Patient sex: F
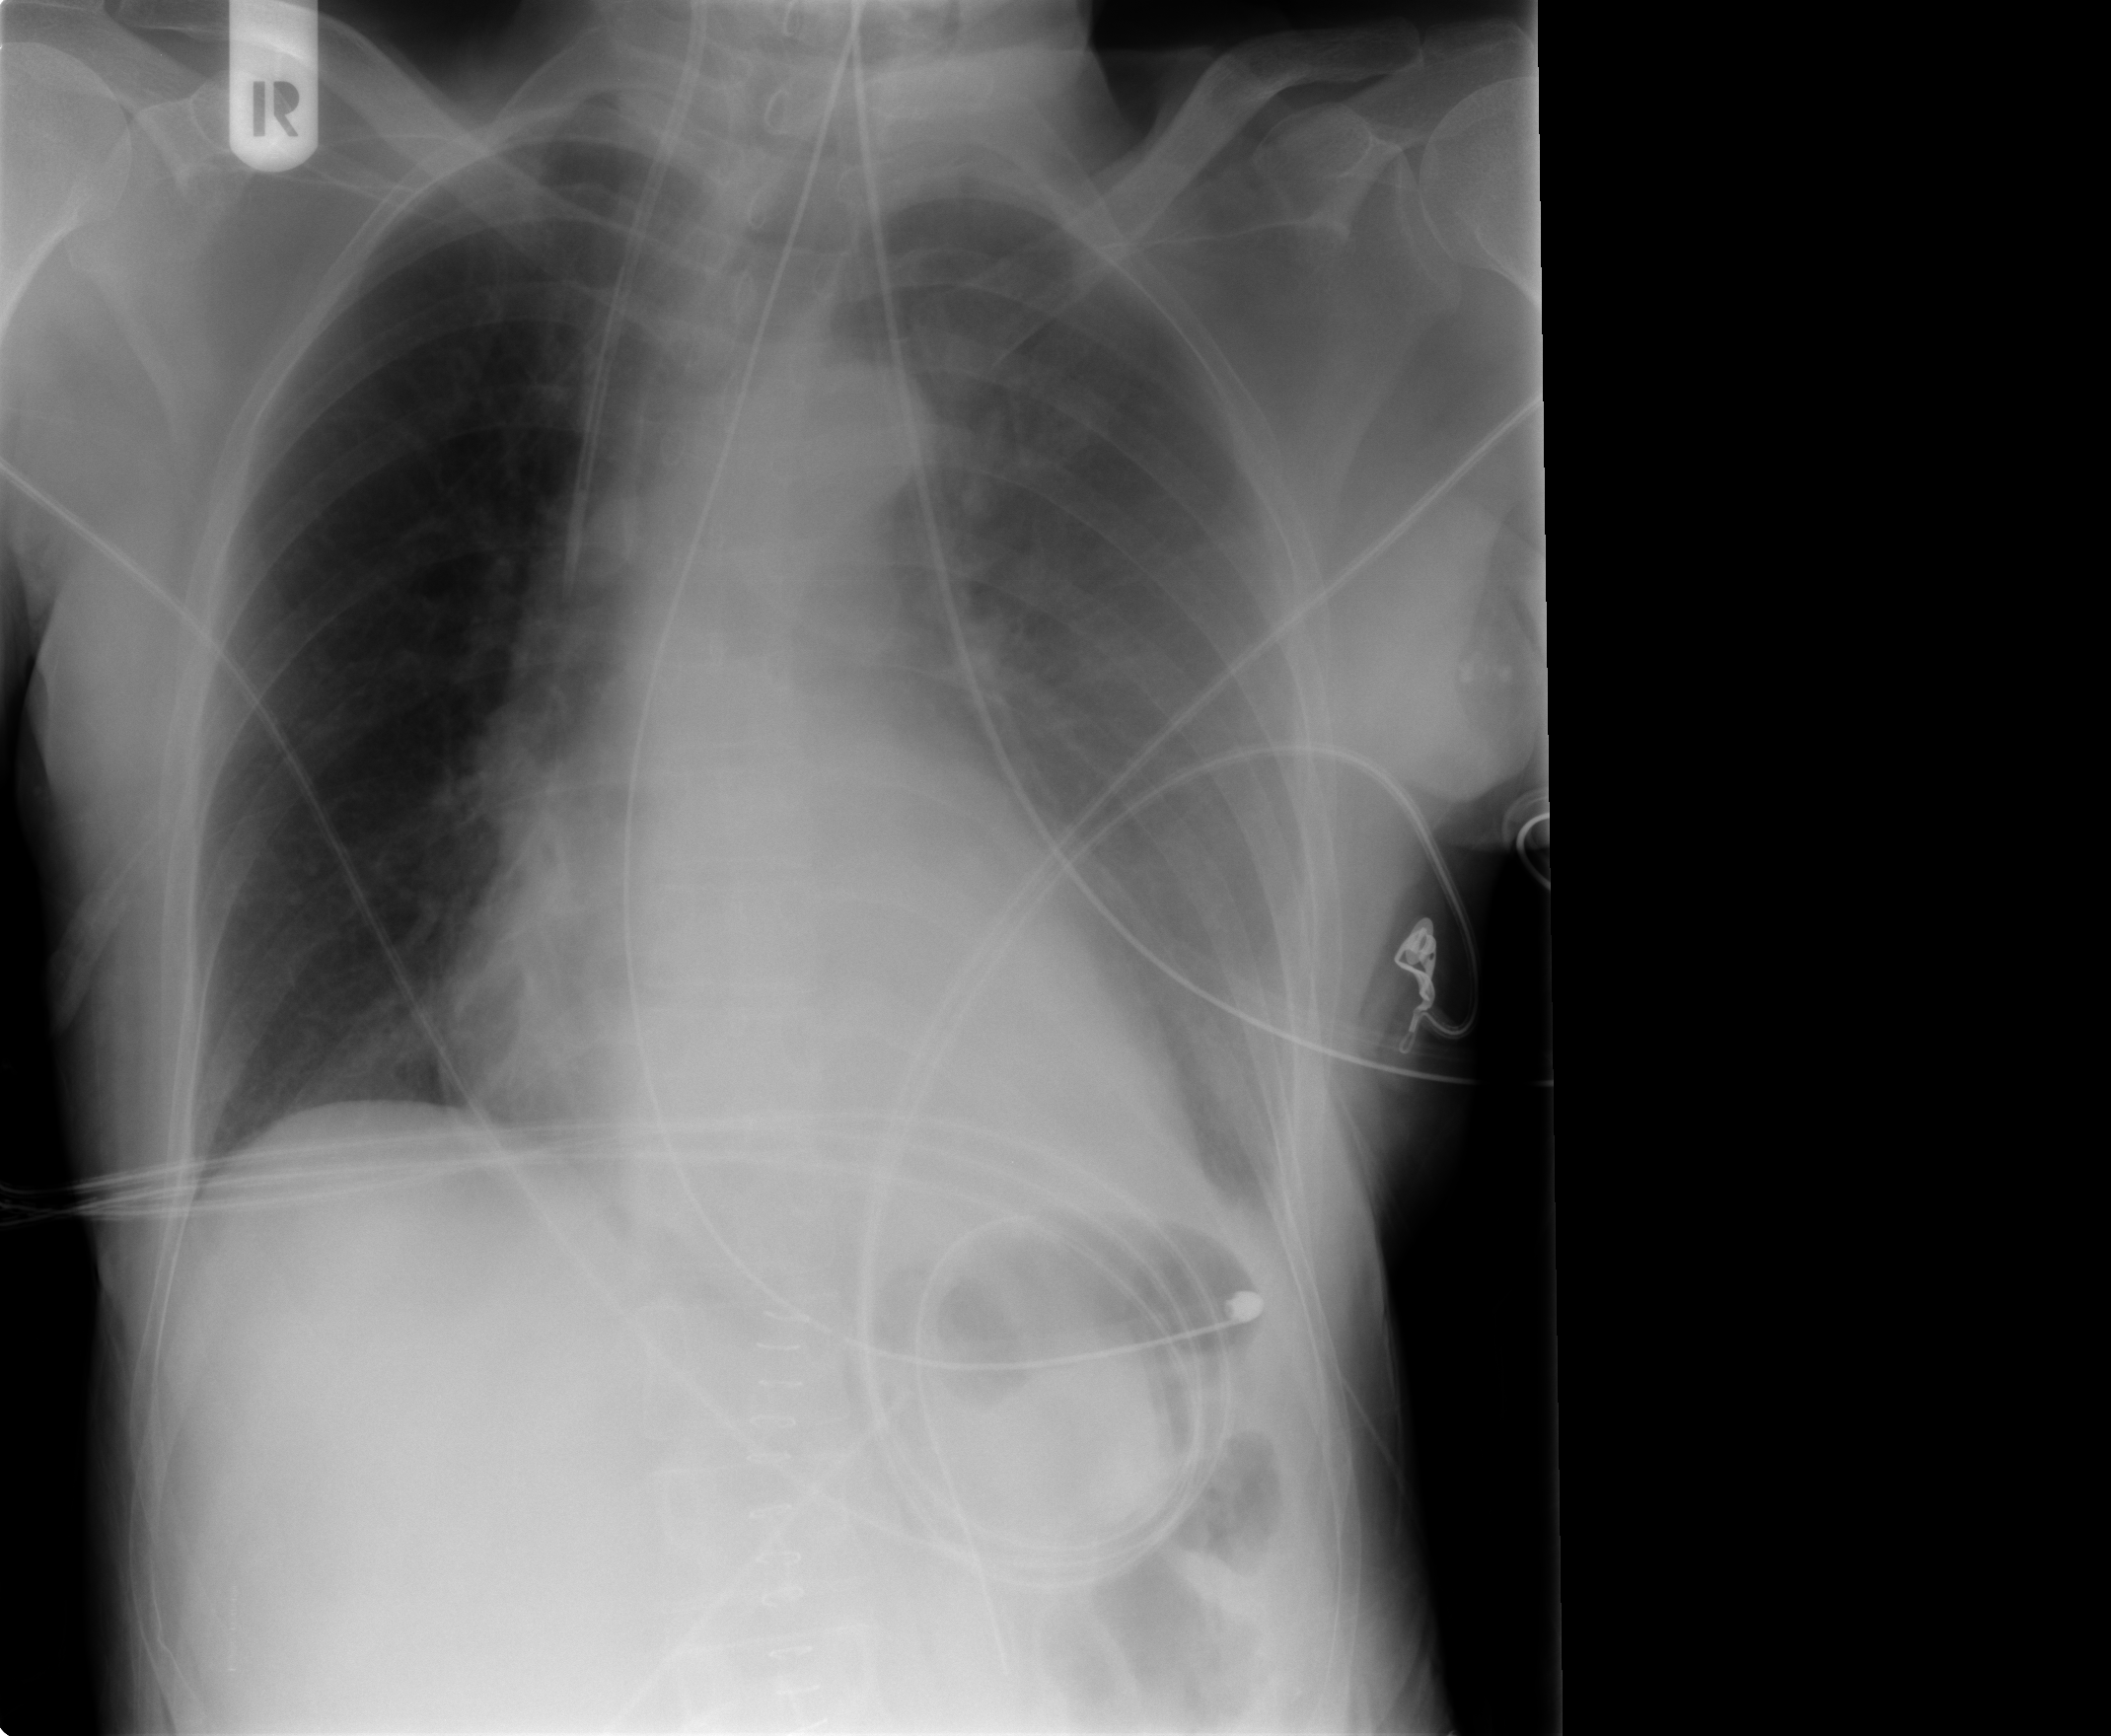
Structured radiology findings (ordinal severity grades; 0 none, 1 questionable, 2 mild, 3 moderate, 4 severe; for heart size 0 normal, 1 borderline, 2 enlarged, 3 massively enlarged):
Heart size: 0
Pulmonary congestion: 0
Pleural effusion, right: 0
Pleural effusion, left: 3
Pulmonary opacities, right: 0
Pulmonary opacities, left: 0
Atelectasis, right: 0
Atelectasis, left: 0